Field crop: maize
Growth stage: 1
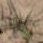
Species: salsola